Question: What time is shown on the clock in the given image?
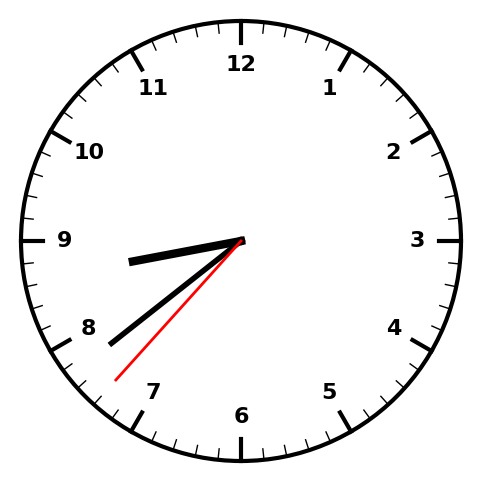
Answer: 08:38:37